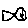
Label: fish